高一 · 算术
根据下面的程序, 当输入 $\mathrm{a}, \mathrm{b}$ 分别为 2,3 时, 最后输出的 $\mathrm{m}$ 的值为

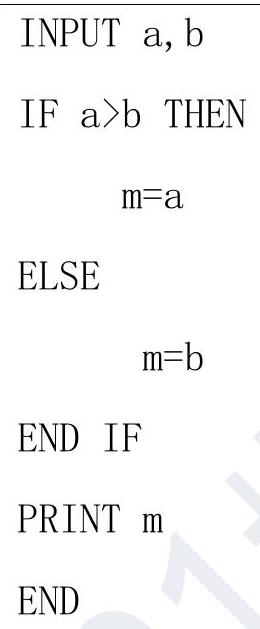
答案: 3
解析: 该程序的功能是比较两个数的大小, 输出两个数中的较大者, 因为 $2<3$, 所以输出的 $\mathrm{m}$ 的值为 3 .
故答案为: 3